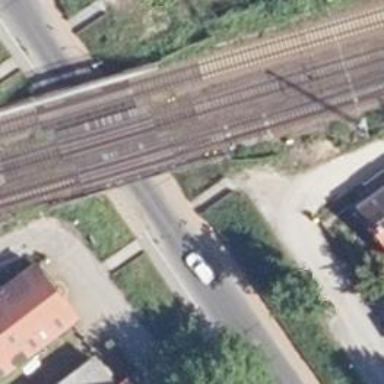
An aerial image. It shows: Bridge over electrified railway with contact line.